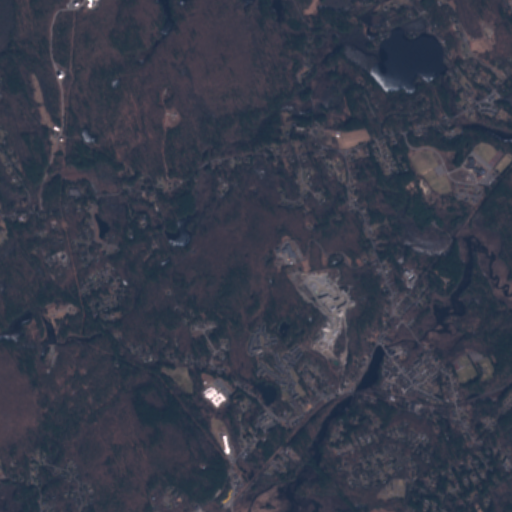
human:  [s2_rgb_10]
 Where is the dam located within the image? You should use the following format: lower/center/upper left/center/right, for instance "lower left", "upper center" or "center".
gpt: The dam is located in the lower right of the image.
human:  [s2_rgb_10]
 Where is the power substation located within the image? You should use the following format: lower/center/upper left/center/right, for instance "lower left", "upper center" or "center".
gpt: The power substation is located in the upper left of the image.
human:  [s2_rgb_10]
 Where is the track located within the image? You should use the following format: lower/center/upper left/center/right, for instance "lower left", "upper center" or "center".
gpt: The track is located in the upper right of the image.
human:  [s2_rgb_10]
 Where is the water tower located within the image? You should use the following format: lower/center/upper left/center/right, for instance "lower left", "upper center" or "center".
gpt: The water tower is located in the lower center of the image.
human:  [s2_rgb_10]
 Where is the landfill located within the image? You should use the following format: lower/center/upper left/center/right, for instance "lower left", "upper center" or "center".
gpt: There is no landfill in the image.